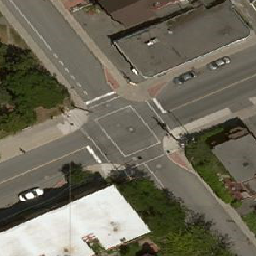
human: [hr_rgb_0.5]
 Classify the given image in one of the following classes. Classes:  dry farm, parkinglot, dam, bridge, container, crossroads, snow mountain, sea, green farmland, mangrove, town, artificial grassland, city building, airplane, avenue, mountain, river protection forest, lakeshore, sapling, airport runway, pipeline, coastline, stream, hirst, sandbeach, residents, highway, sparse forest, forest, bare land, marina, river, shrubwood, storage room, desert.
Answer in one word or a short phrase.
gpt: crossroads